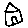
Label: house